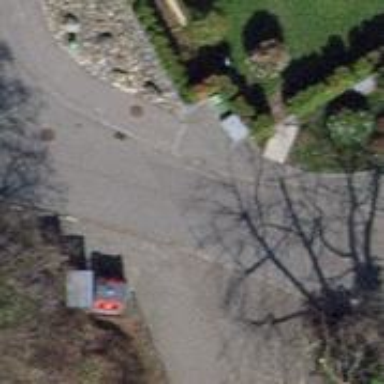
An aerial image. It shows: Residential road with sidewalks on both sides.